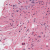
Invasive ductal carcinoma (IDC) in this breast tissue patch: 0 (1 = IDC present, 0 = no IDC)